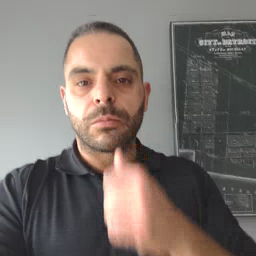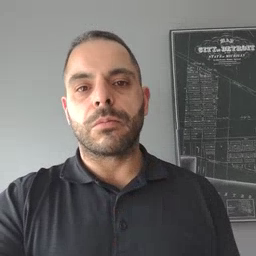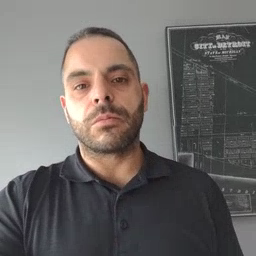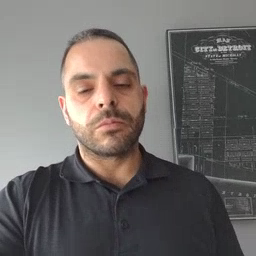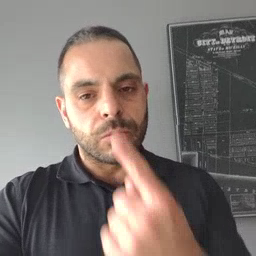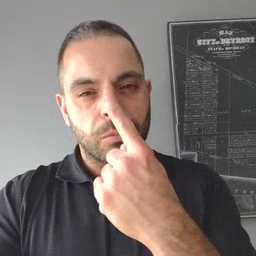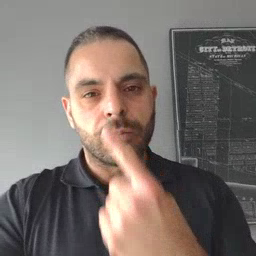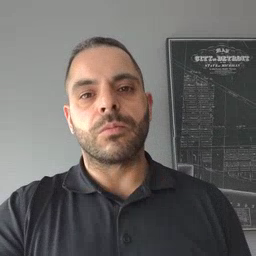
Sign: nose